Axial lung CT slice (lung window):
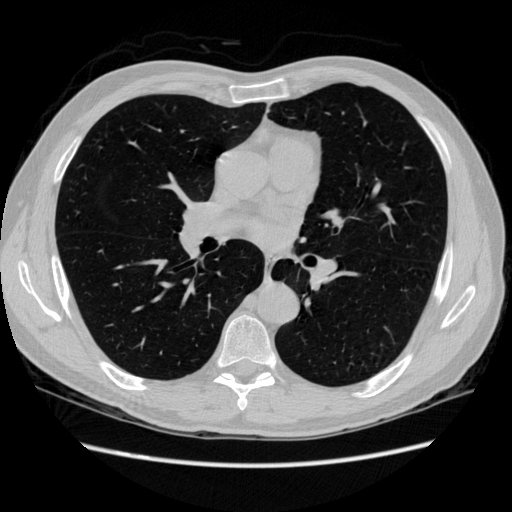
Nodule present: no